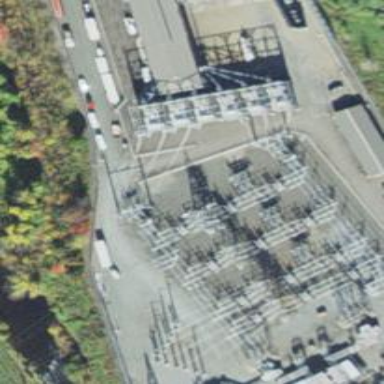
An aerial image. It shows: Switch used for power control.